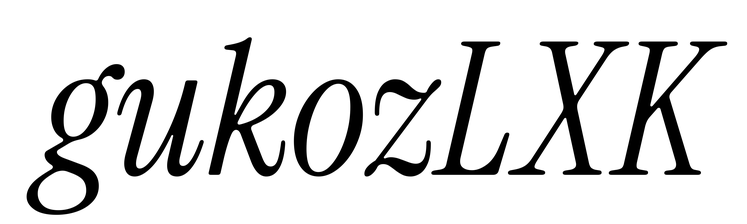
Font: InstrumentSerif-Italic